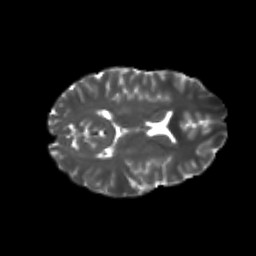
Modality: T2w
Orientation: axial
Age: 23
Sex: female
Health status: healthy
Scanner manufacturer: philips
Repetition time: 7.386 s
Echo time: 0.08599 s